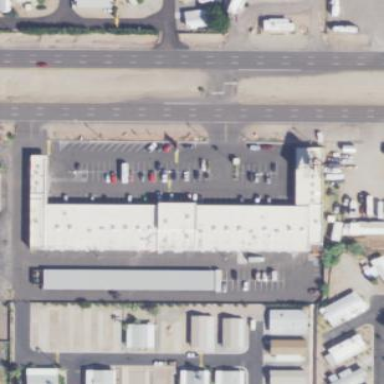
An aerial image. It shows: Retail building.